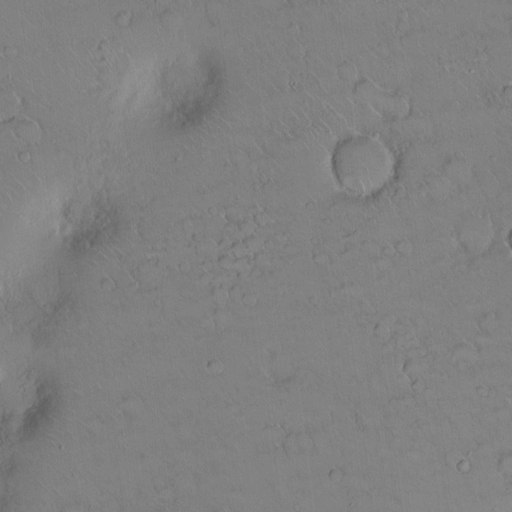
Objects detected: cone, cone, cone, cone